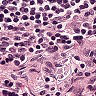
Metastatic tissue present: no